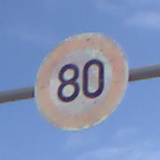
Verkehrszeichen: Geschwindigkeit80
Umgebung: Outdoor, Nature
Tageszeit: Midday
Wetter: PartlyCloudy
Licht: Natural
Jahreszeit: NotSpecified
Kontrast: MediumContrast